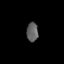
Tissue: lung
Cell type: T cells
Senescence score: 0.2139
Nuclear area (px): 218
Mean DAPI intensity: 95.11